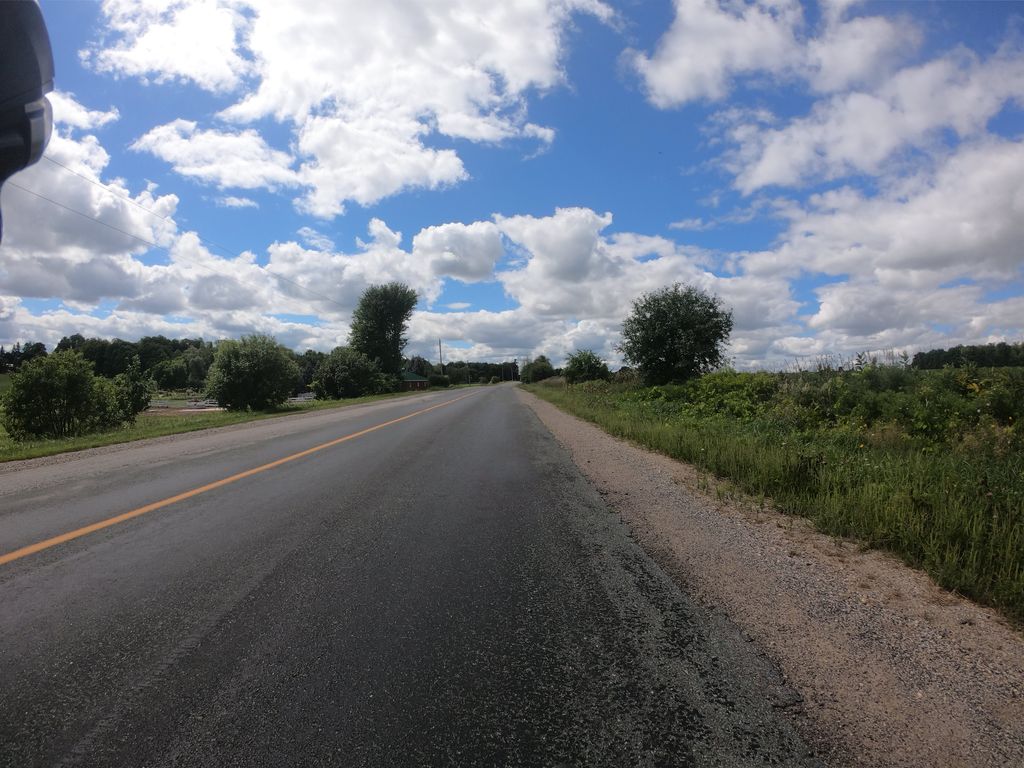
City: kitchener-waterloo